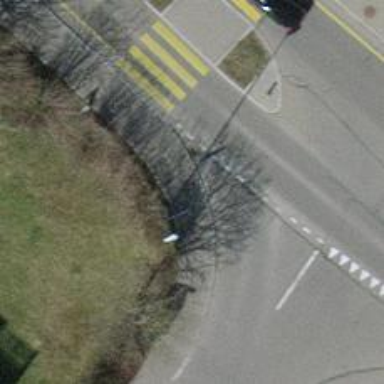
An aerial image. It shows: Asphalt sidewalk along the footway.